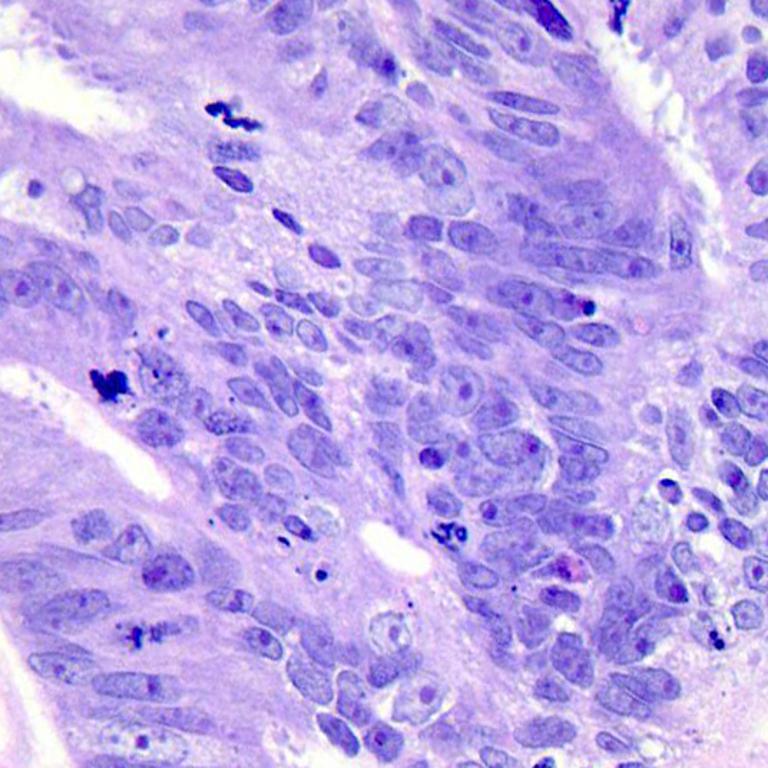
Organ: colon
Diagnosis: adenocarcinomas